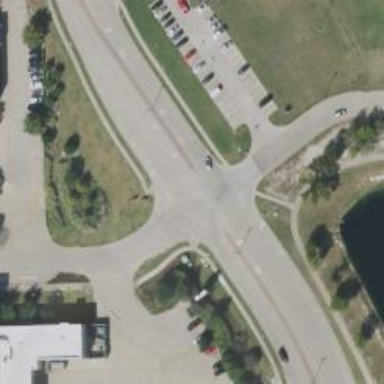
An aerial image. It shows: Tertiary road with separate sidewalk.